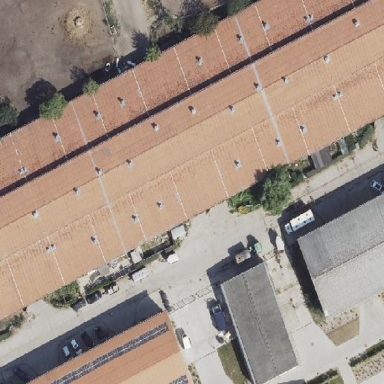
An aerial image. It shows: Animal shelter building with basilical roof shape.